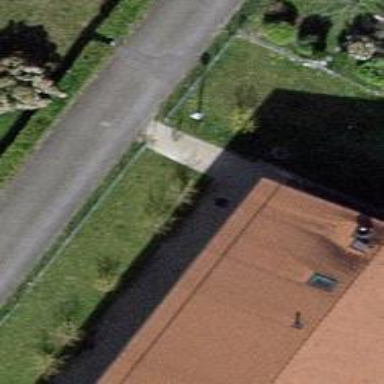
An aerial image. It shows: Footway along the road.